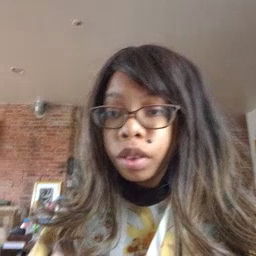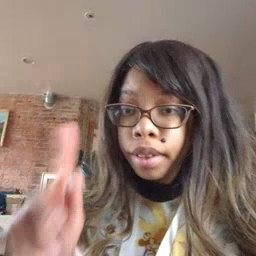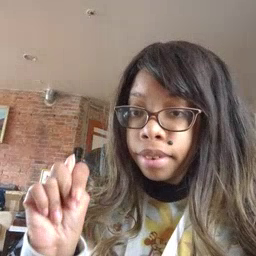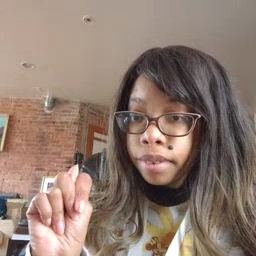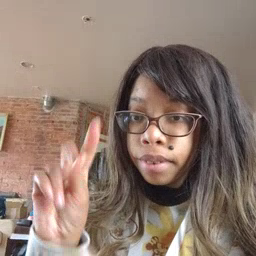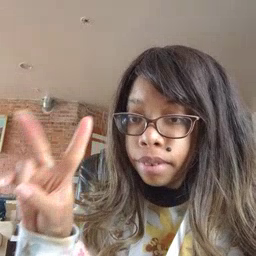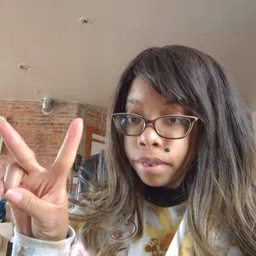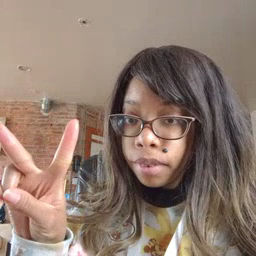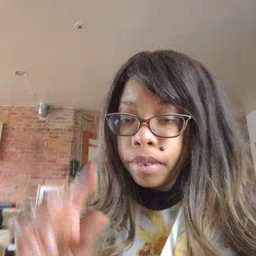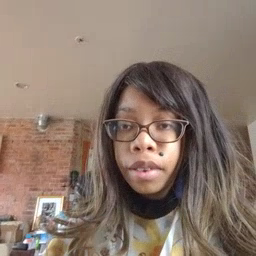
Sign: TV